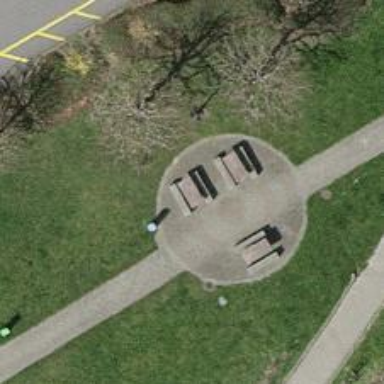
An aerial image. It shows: Picnic table located in leisure land area.